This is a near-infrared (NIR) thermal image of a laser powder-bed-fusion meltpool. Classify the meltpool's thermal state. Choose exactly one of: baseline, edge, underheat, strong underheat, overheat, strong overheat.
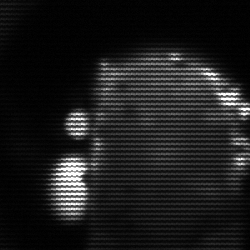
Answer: baseline